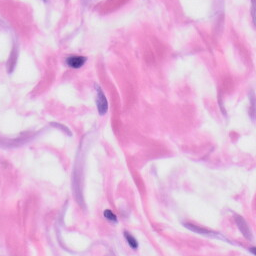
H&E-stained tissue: Skin